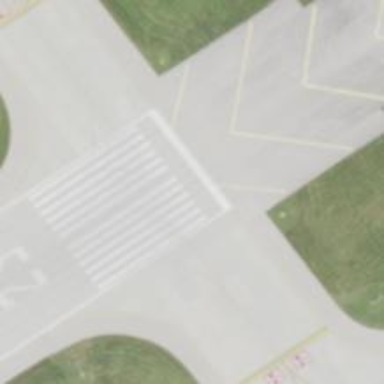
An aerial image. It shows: View of taxiway at the airport.